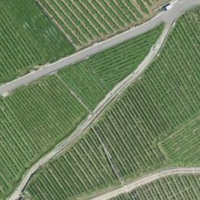
EUNIS habitat code: 40
Species observed at this site:
Corvus corone
Podiceps cristatus
Fulica atra
Emberiza cirlus
Aegithalos caudatus
Buteo buteo
Sylvia atricapilla
Poecile palustris
Larus michahellis
Cygnus olor
Gallinula chloropus
Erithacus rubecula
Phoenicurus ochruros
Garrulus glandarius
Columba livia
Falco tinnunculus
Picus viridis
Cyanistes caeruleus
Anas platyrhynchos
Sturnus vulgaris
Linaria cannabina
Troglodytes troglodytes
Chloris chloris
Fringilla coelebs
Passer domesticus
Lanius collurio
Carduelis carduelis
Columba palumbus
Turdus merula
Phalacrocorax carbo
Mareca strepera
Parus major
Hirundo rustica
Milvus migrans
Milvus milvus
Mergus merganser
Motacilla alba
Delichon urbicum